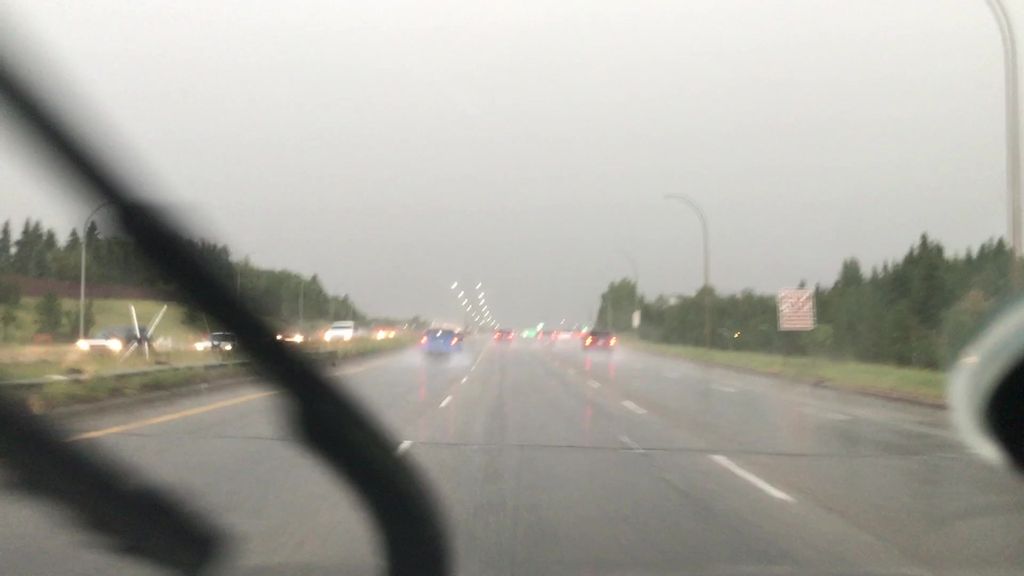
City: edmonton